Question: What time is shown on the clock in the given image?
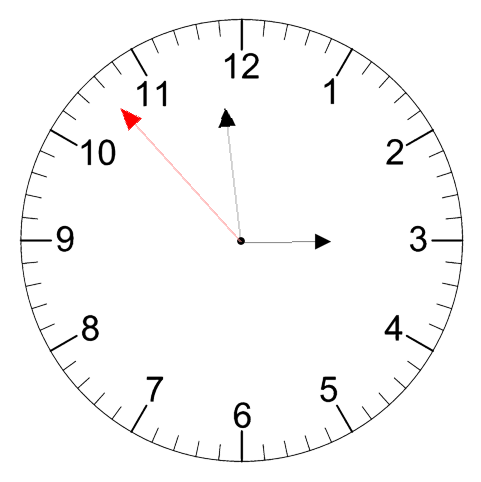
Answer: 02:58:53